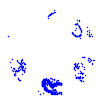
Particle: pion